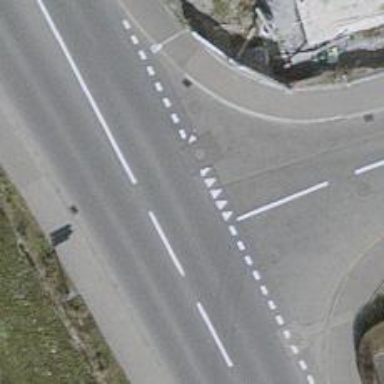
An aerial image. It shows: Primary highway with designated cycle lane.